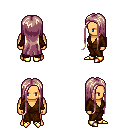
a pixel art fantasy rpg character, male body template, human, tanned skin, brown robe, gold greaves, white blonde extra-long hairstyle, gold boots, four views (front, back, left, right), 2x2 character sprite sheet, small pixel art, hard edges, no anti-aliasing